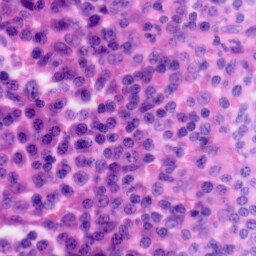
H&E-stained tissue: Tonsil